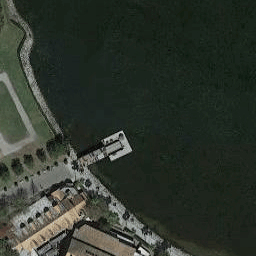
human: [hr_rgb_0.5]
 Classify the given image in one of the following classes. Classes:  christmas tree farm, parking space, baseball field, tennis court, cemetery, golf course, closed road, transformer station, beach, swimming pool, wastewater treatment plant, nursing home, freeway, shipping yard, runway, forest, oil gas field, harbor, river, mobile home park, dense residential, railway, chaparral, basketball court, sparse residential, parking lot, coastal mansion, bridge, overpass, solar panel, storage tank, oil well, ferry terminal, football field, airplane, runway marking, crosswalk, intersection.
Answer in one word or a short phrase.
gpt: ferry terminal